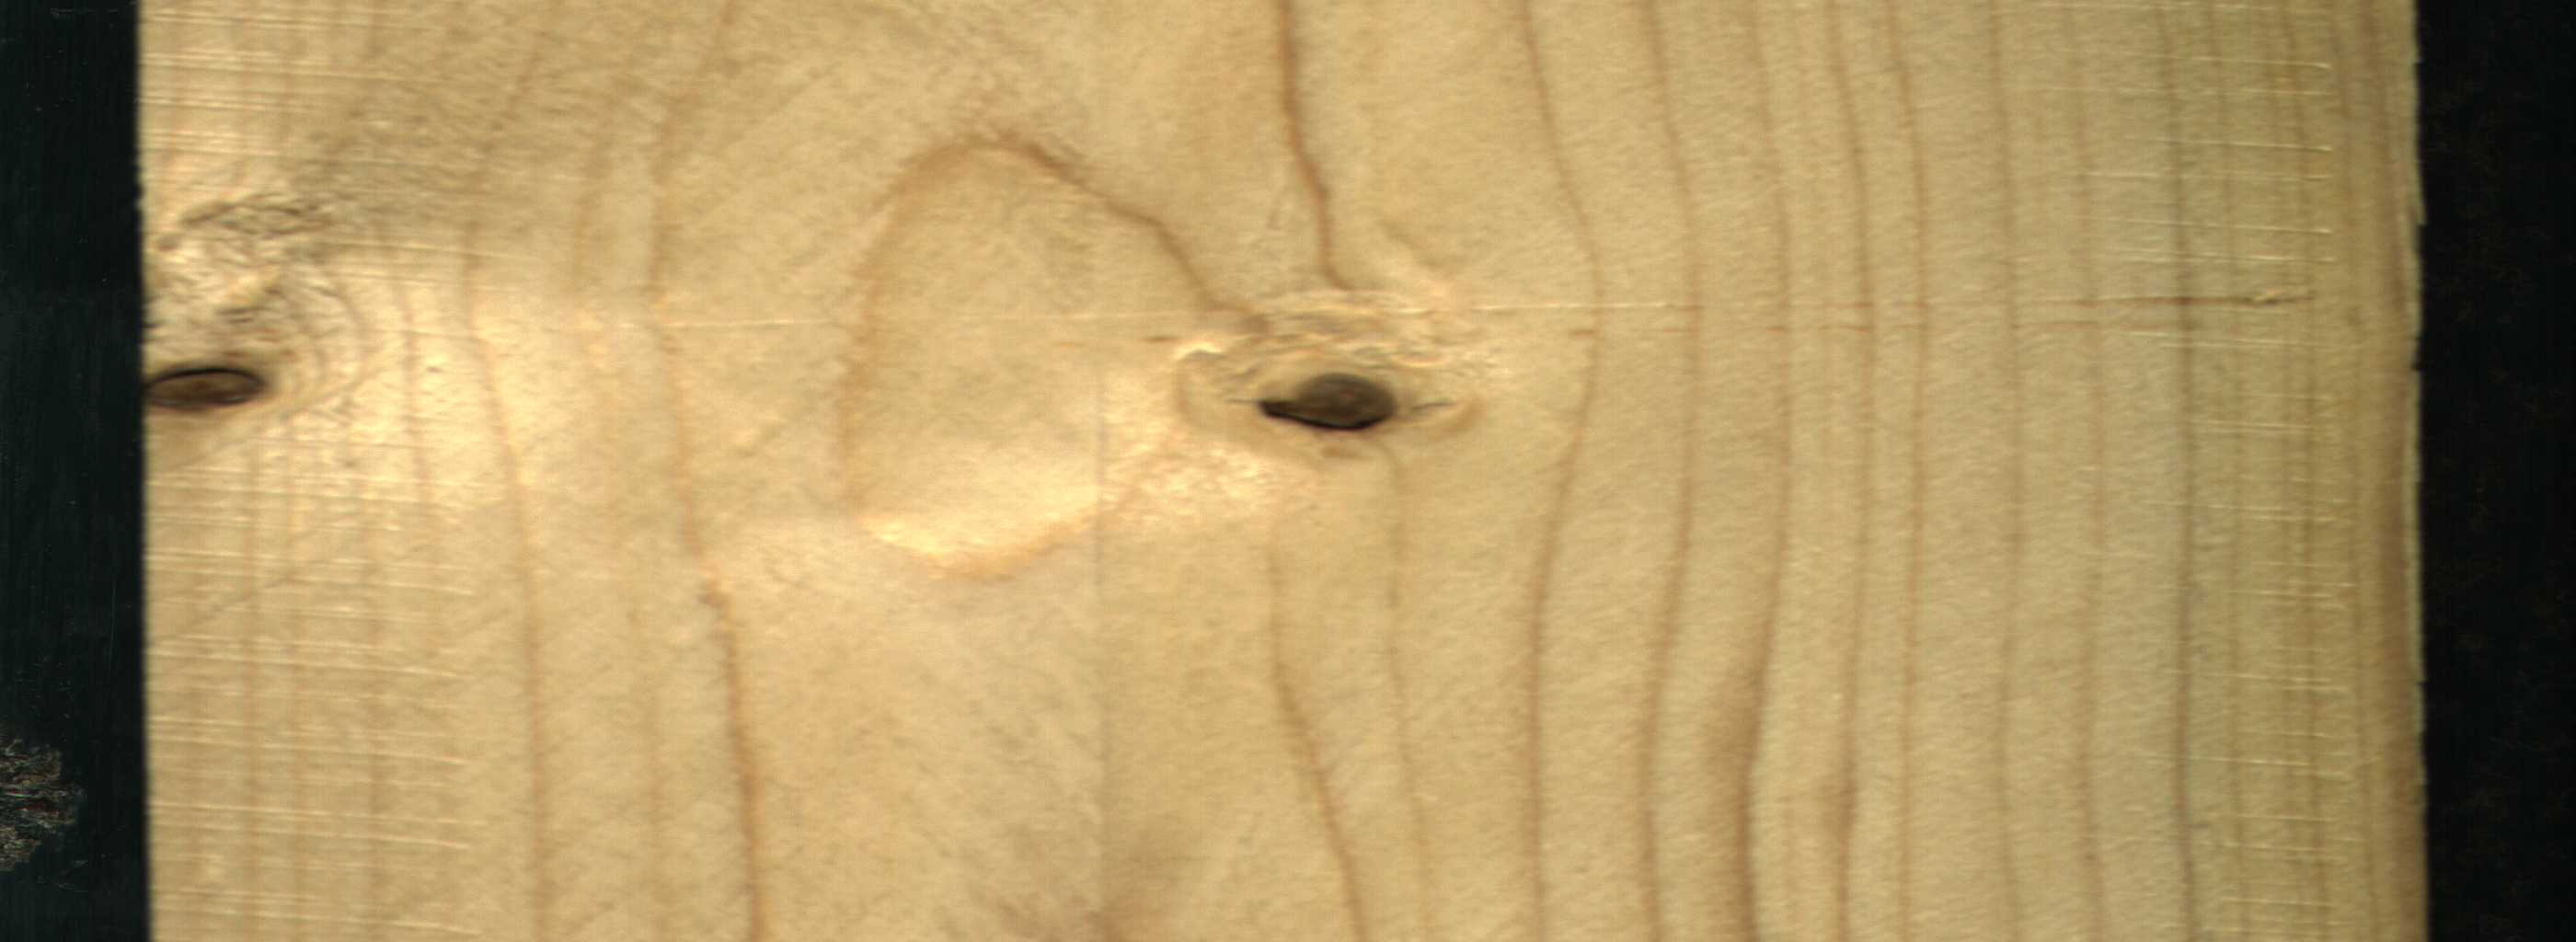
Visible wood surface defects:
Dead_Knot
Dead_Knot